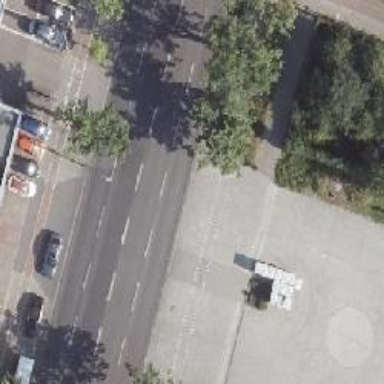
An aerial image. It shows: Primary highway with asphalt surface. It has sidewalks on both sides and cycle track.